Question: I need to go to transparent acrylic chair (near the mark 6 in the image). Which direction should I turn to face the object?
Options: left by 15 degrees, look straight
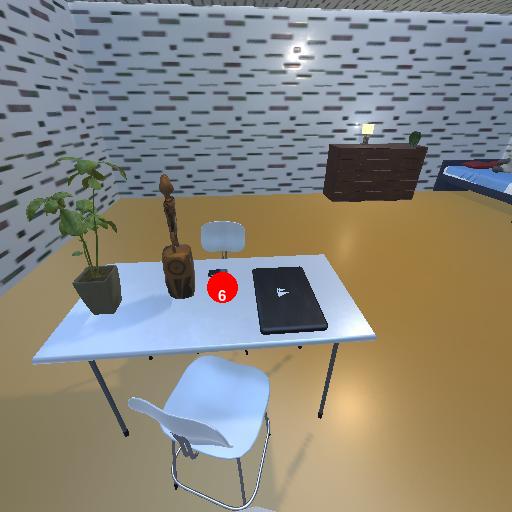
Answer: left by 15 degrees